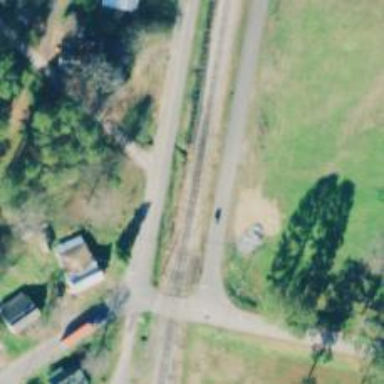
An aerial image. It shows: Railway spur junction.